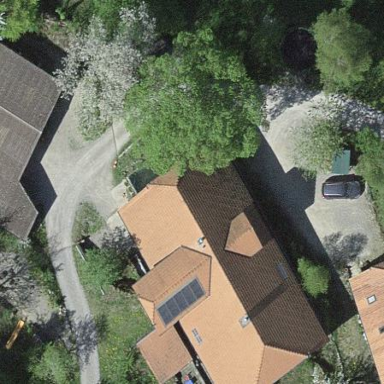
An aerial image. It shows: Residential building.